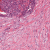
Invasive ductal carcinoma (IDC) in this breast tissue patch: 1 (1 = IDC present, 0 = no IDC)